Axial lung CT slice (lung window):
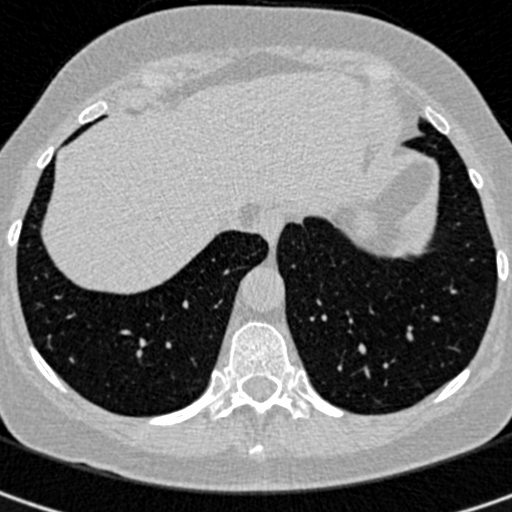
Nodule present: no